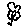
Label: flower